Interaction volume radius: 5 \u00c5
Interaction volume height: 15 \u00c5
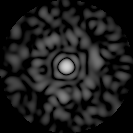
Disorder parameter: 0.8507